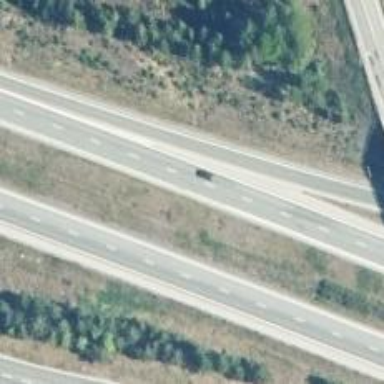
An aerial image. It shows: Asphalt motorway link.